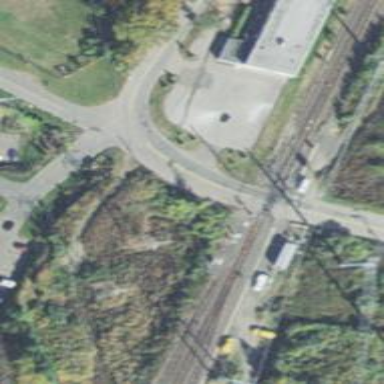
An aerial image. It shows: Abandoned railway siding.